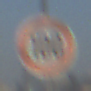
Verkehrszeichen: Geschwindigkeit100
Umgebung: Outdoor, Urban
Tageszeit: SunriseSunset
Wetter: Clear
Licht: Natural
Jahreszeit: NotSpecified
Kontrast: MediumContrast